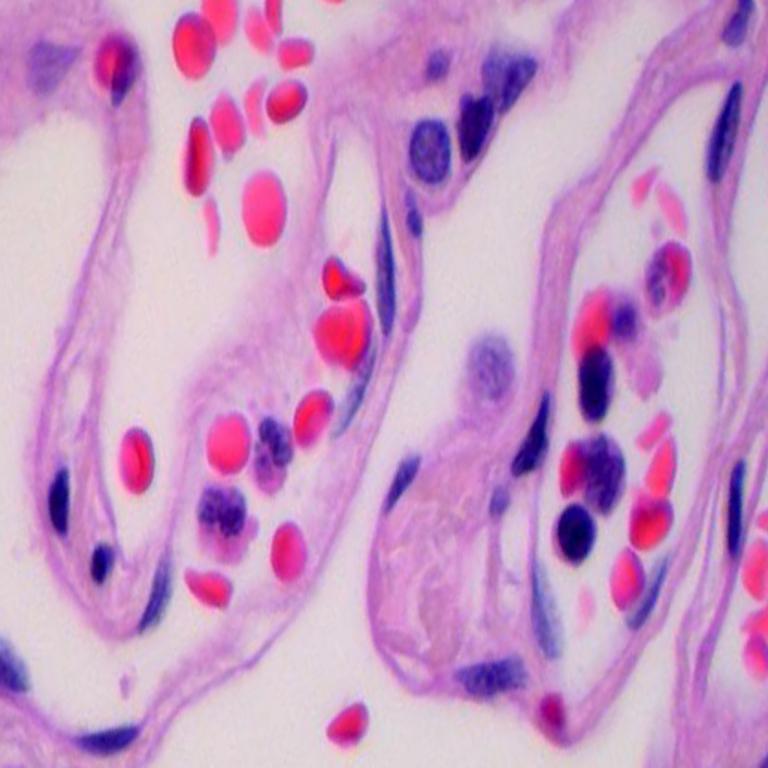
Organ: lung
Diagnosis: benign